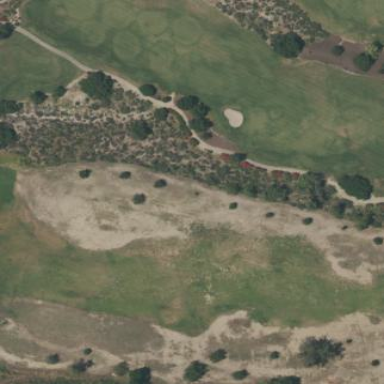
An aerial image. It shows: Grassy area with golf driving range. The leisure land is specifically pitch designated for golf.